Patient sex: M
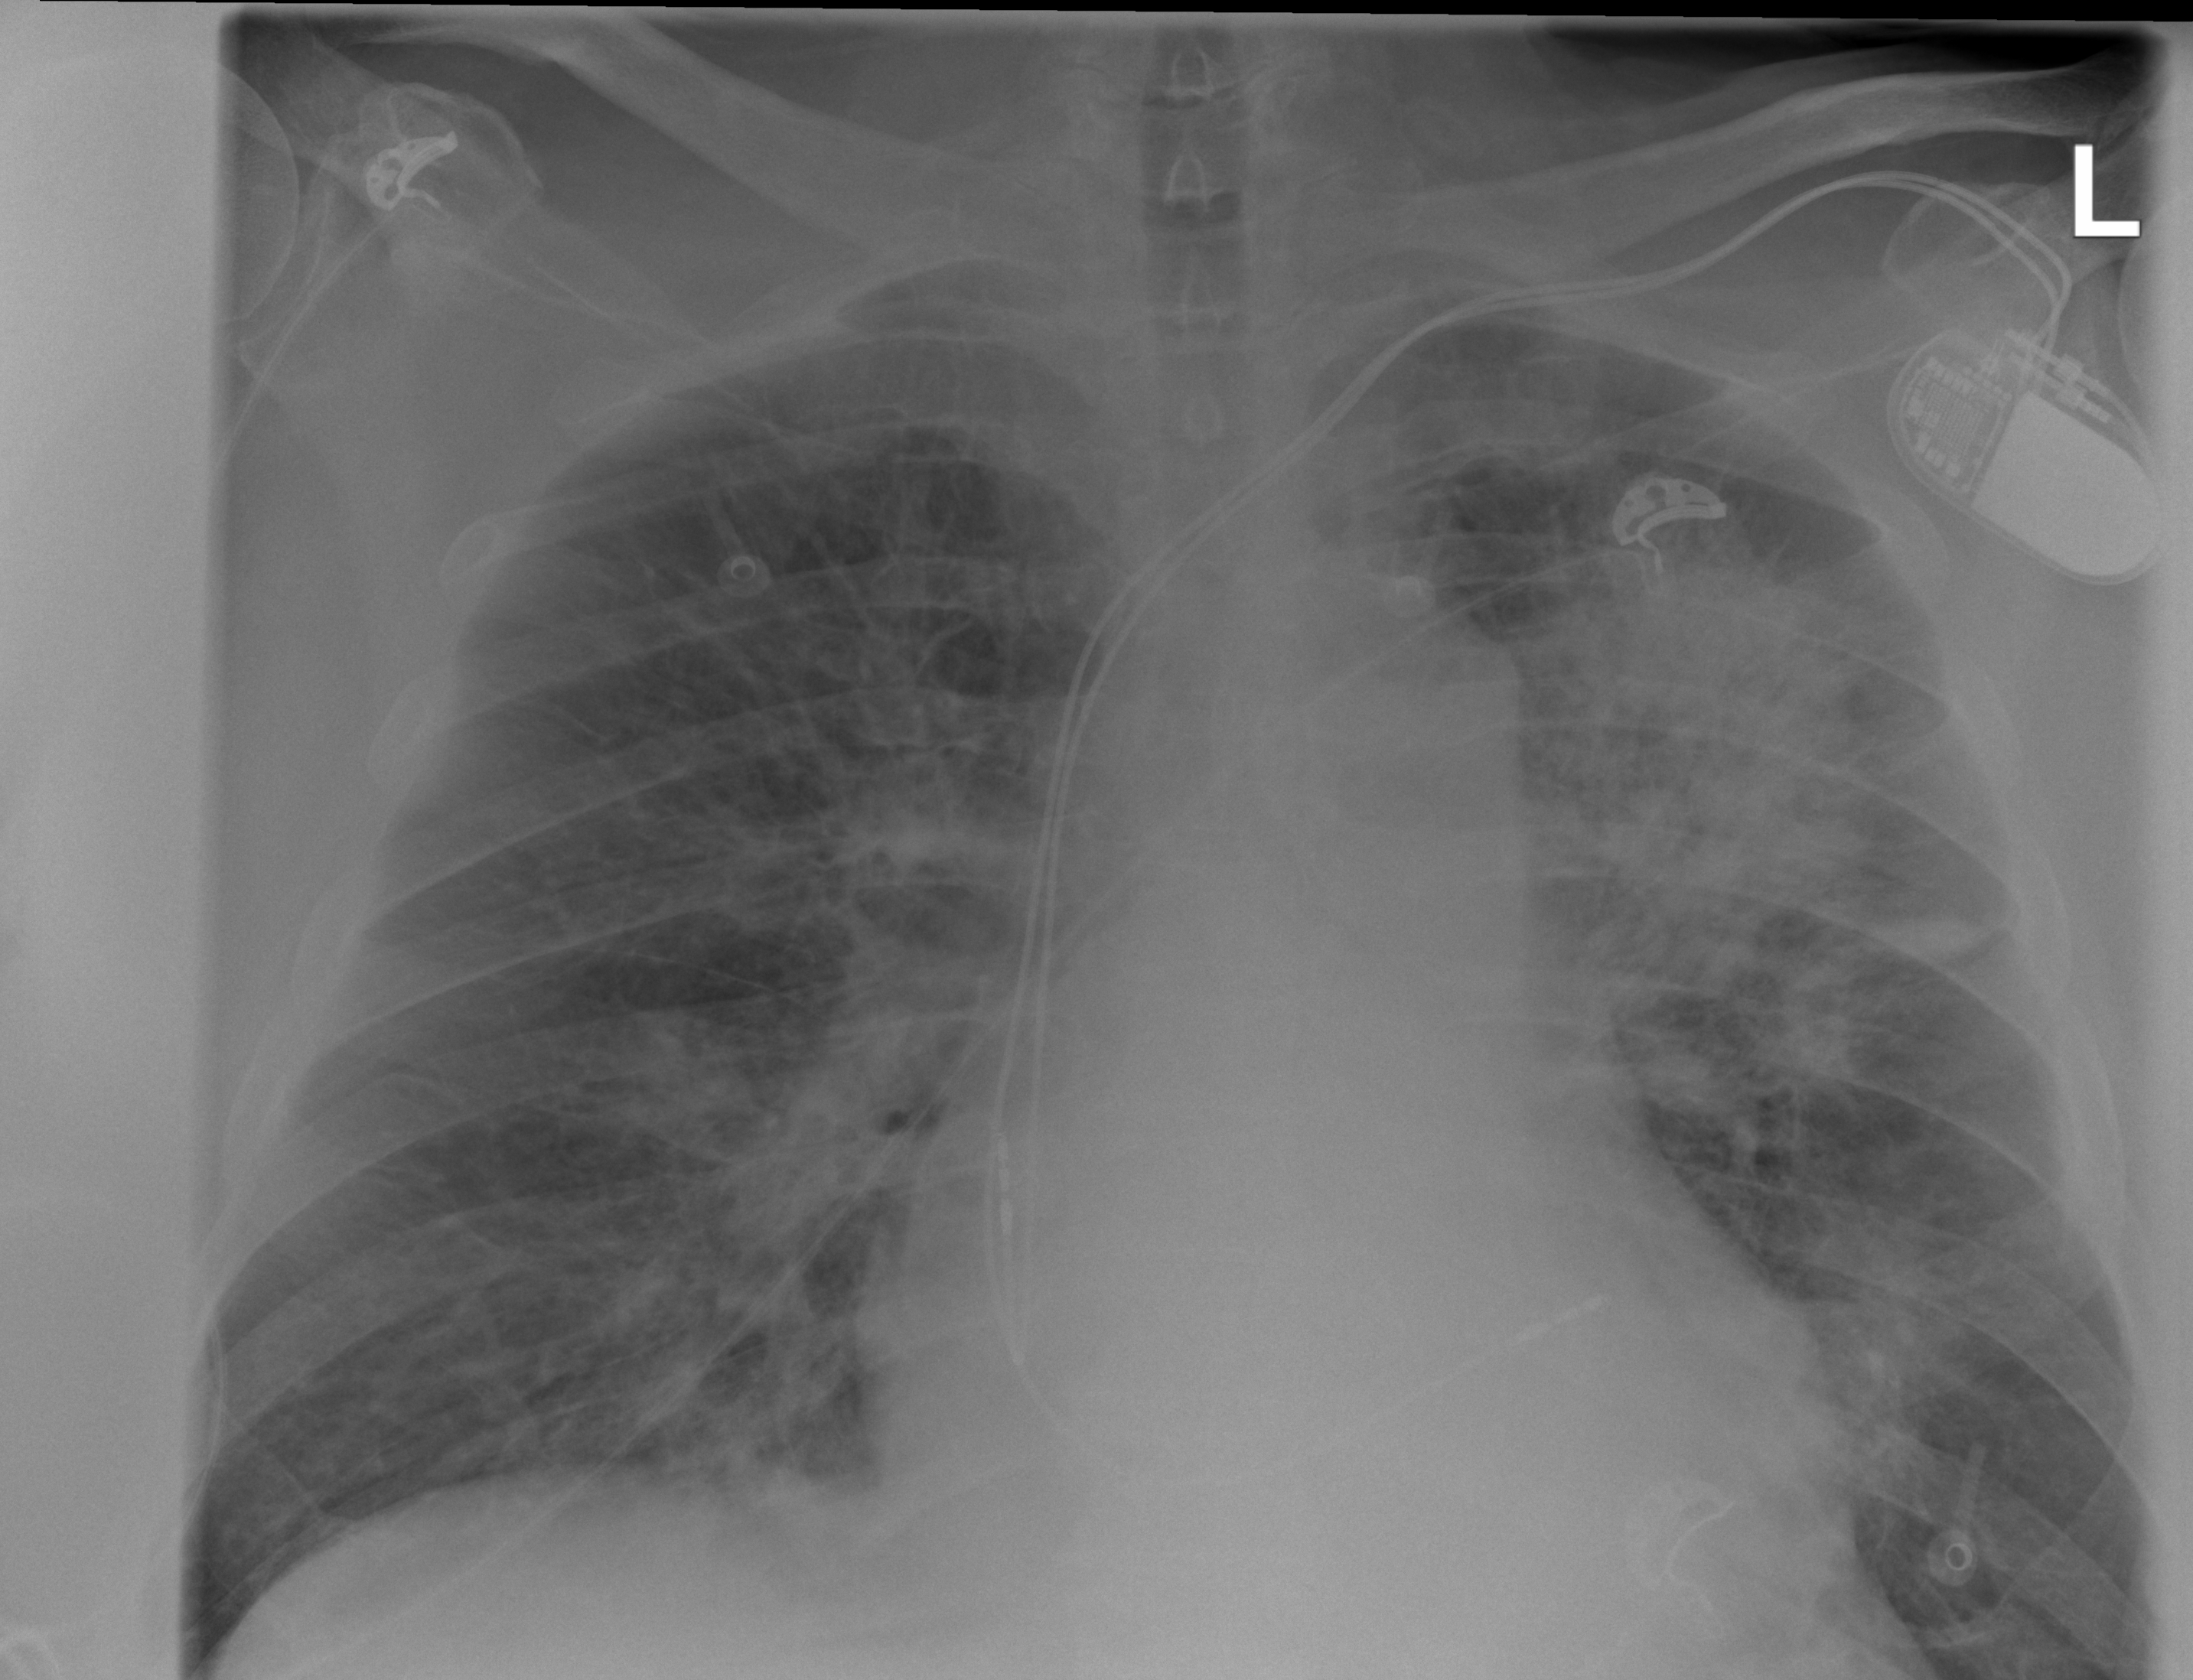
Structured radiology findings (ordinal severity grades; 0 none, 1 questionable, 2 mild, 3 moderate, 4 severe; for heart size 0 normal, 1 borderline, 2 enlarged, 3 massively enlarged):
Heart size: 2
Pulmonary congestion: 4
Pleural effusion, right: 0
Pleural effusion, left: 0
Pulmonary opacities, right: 2
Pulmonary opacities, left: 3
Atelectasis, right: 0
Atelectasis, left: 0